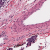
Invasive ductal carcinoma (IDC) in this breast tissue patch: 1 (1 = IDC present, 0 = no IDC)